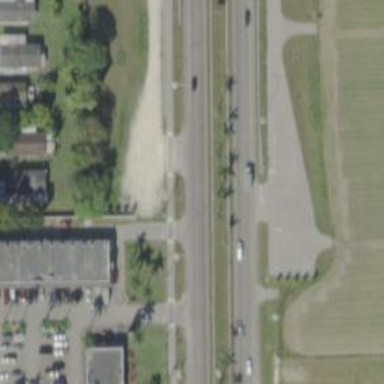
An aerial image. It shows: Asphalt road designated as trunk highway with separate sidewalks.